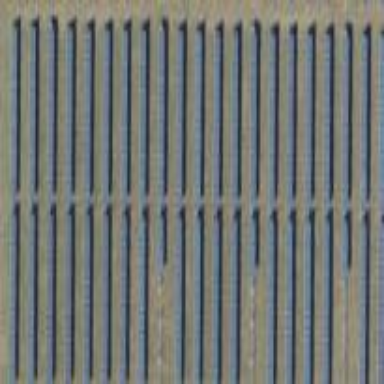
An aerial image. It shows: Solar power generator using photovoltaic method with solar photovoltaic panel types.